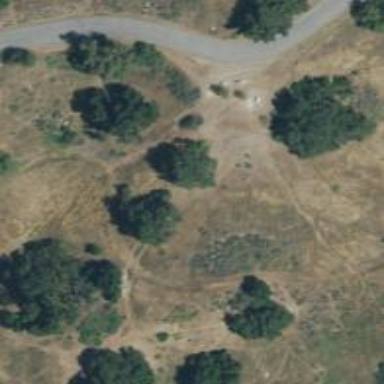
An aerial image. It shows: Disc golf basket.